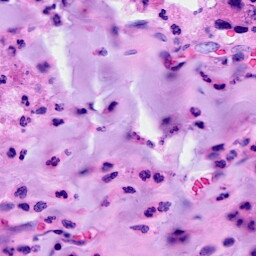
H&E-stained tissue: Breast